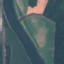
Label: River